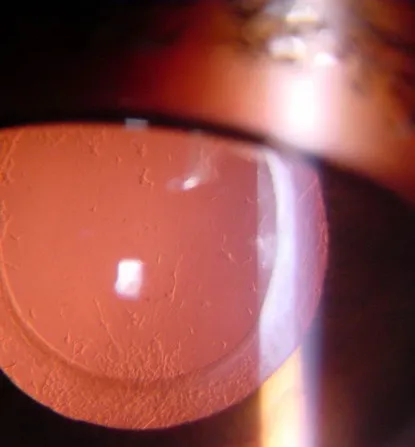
Resolution of anterior uveitis: Slit lamp examination showing slight opacification of the posterior capsule.
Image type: ophthalmic_imaging (slit_lamp_photograph)